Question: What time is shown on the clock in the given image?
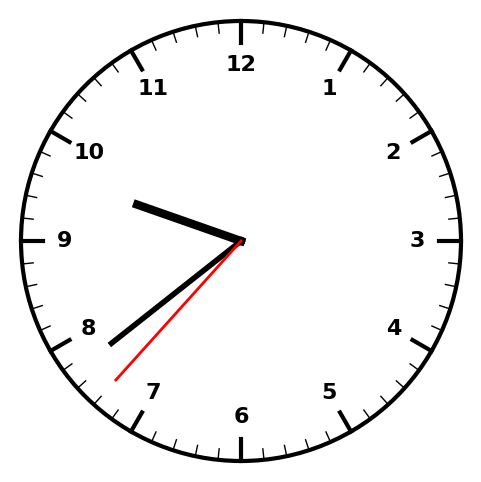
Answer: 09:38:37